Interaction volume radius: 5 \u00c5
Interaction volume height: 40 \u00c5
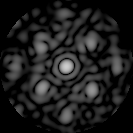
Disorder parameter: 0.4265